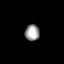
Tissue: prostate
Cell type: Epithelial cells
Senescence score: 0.7275
Nuclear area (px): 228
Mean DAPI intensity: 158.022